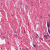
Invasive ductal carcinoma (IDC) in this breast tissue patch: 0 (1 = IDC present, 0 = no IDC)